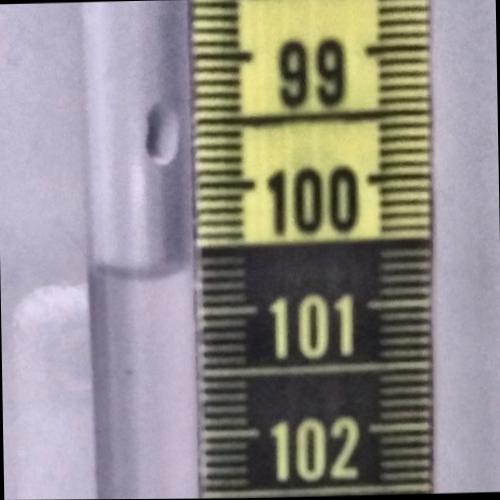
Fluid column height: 100.7 cm